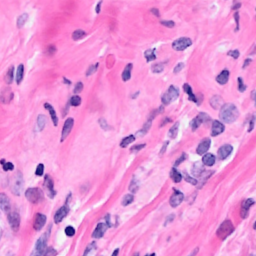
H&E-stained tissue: Breast